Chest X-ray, AP view. Patient: 65 years old, sex F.
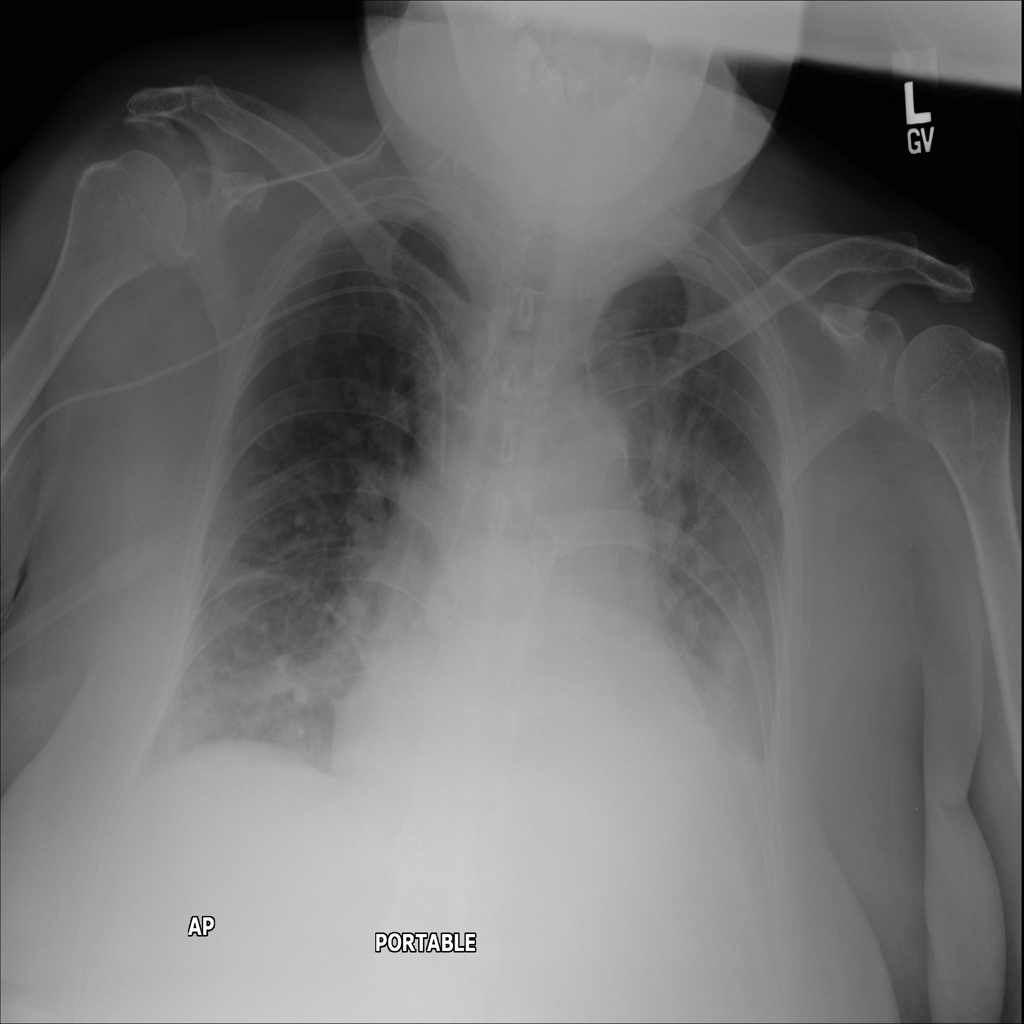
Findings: Cardiomegaly, Effusion, Infiltration